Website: lowes
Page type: payment
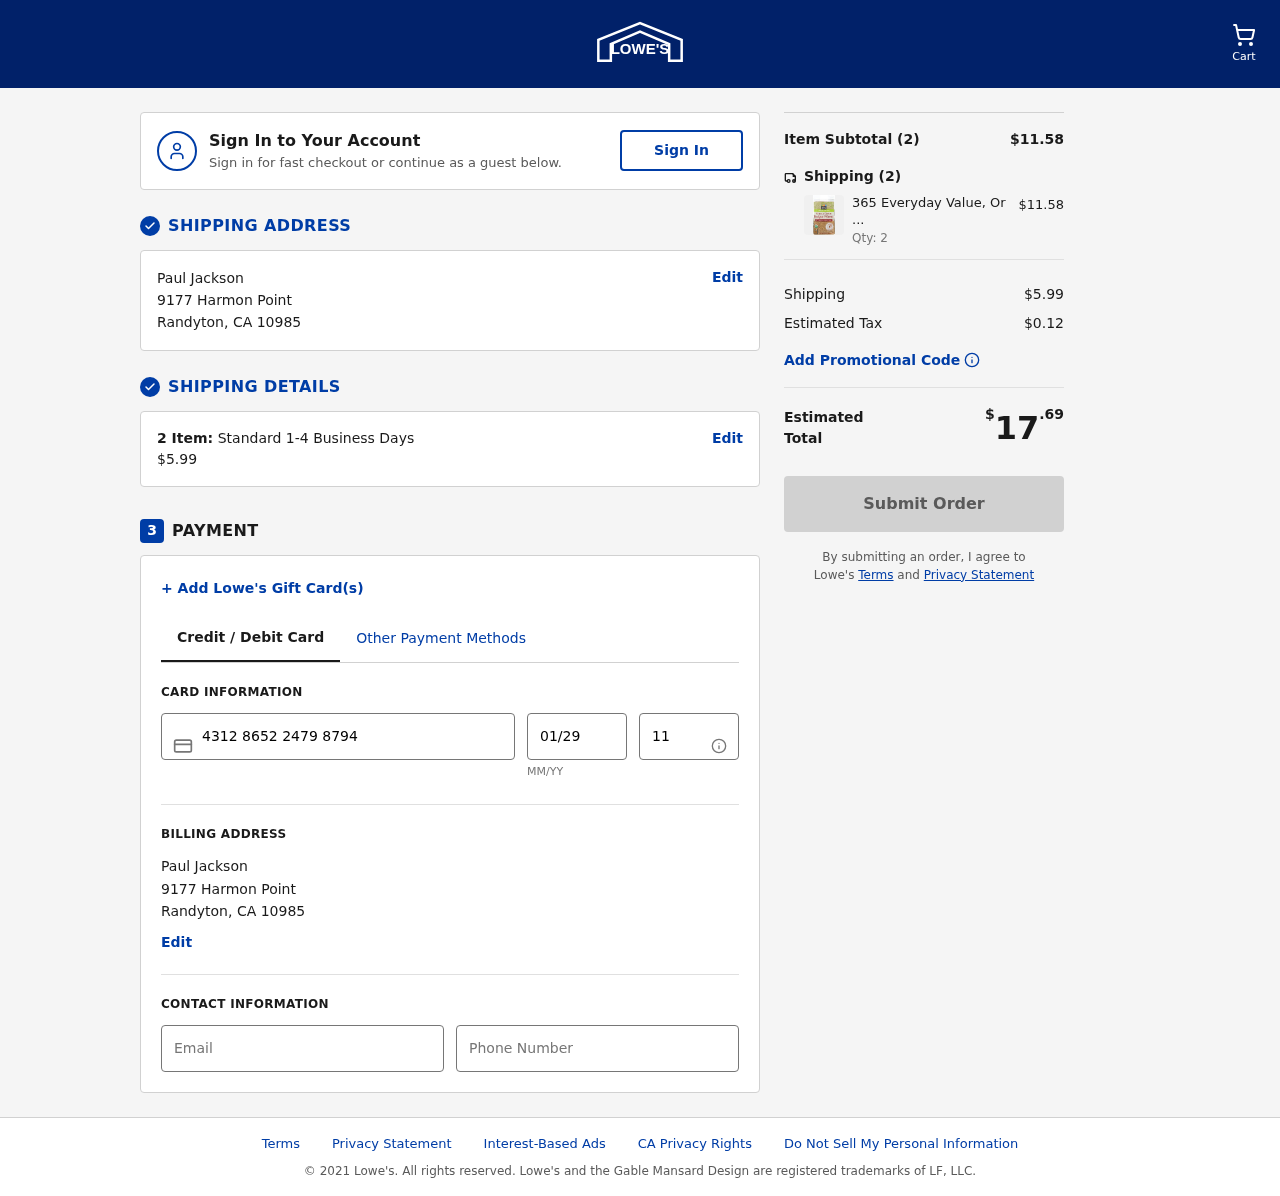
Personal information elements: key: PII_CARD_CVV
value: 111
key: PII_CARD_EXPIRY
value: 01/29
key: PII_CARD_NUMBER
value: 4312 8652 2479 8794
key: PII_CITY
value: Randyton
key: PII_EMAIL
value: pauljackson@hotmail.com
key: PII_FULLNAME
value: Paul Jackson
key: PII_PHONE
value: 5802080484
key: PII_POSTCODE
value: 10985
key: PII_STATE_ABBR
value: CA
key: PII_STREET
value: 9177 Harmon Point
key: PII_FULLNAME2
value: Paul Jackson
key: PII_CITY2
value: Randyton
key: PII_STATE_ABBR2
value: CA
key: PII_POSTCODE_FULL
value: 10985
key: PII_POSTCODE_NUMERIC
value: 10985
Product elements: key: PRODUCT1_NAME
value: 365 Everyday Value, Organic Whole Grain Bulgur Wheat, 8.8 oz
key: PRODUCT1_PRICE
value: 5.79
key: PRODUCT1_QUANTITY
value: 2
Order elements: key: ORDER_NUM_ITEMS
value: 2
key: ORDER_SHIPPING_COST
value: $5.99
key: ORDER_NUM_ITEMS2
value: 2
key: ORDER_SUBTOTAL
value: $11.58
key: ORDER_NUM_ITEMS3
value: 2
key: ORDER_SHIPPING_COST2
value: $5.99
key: ORDER_TAX
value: $0.12
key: ORDER_TOTAL
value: $17.69